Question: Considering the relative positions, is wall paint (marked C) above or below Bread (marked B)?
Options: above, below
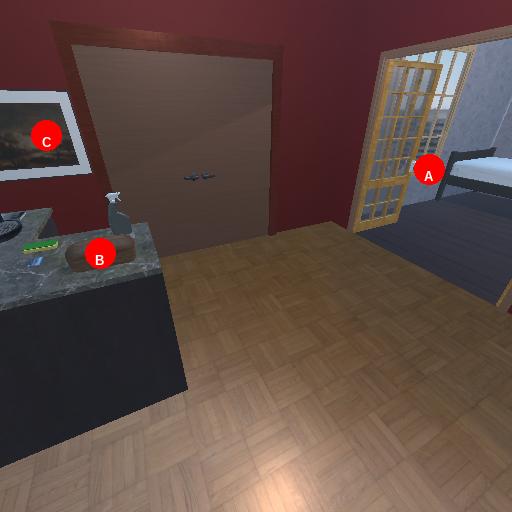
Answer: above